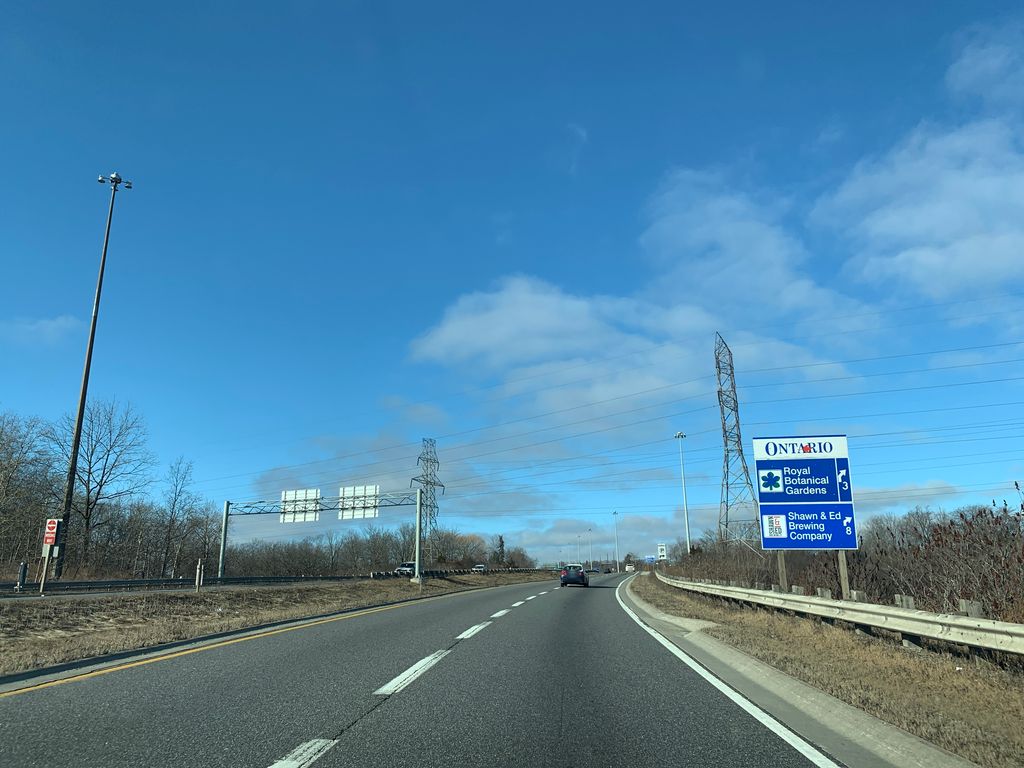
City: hamilton